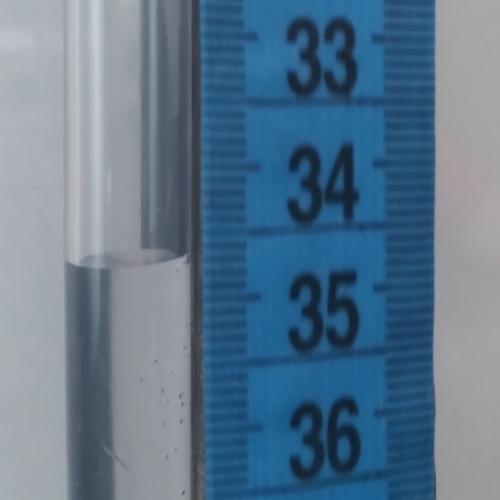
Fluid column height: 34.7 cm